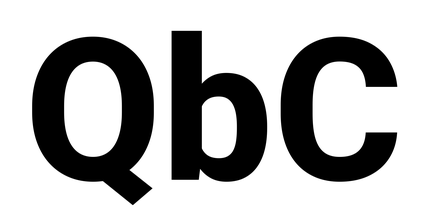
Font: Roboto_ExtraBold